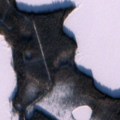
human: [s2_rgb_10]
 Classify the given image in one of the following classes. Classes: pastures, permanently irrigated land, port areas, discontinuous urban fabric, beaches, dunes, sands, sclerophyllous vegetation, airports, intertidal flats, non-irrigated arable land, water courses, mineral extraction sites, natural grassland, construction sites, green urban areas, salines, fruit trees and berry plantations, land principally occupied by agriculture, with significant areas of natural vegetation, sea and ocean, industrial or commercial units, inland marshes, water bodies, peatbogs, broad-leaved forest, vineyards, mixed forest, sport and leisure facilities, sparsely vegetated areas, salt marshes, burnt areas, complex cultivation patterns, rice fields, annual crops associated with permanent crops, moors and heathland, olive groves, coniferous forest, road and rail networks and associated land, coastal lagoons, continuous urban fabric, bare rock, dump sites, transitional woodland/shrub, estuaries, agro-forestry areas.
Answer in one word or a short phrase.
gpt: coniferous forest, water bodies